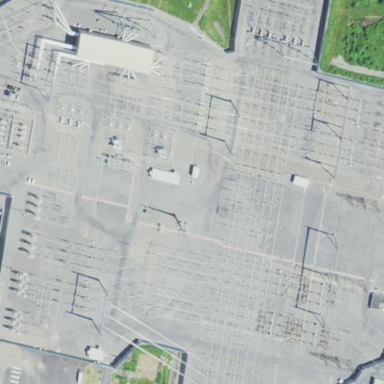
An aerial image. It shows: Fenced power substation at the transmission level.